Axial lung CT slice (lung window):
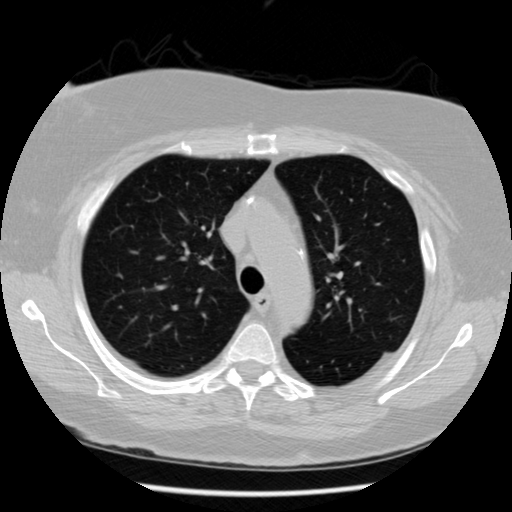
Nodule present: no